Interaction volume radius: 5 \u00c5
Interaction volume height: 30 \u00c5
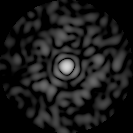
Disorder parameter: 0.8007